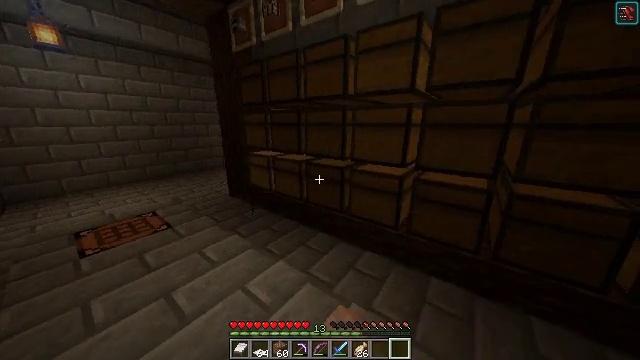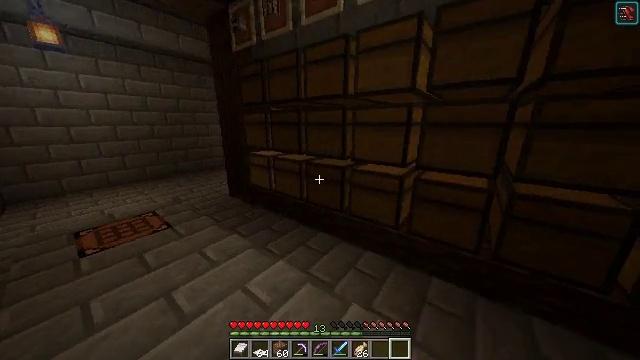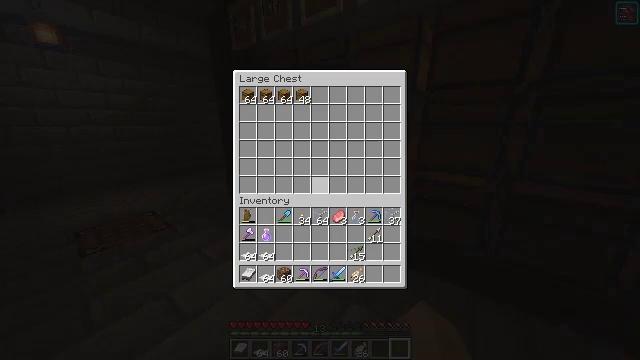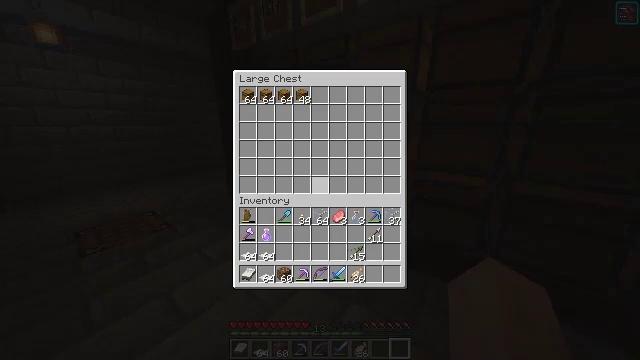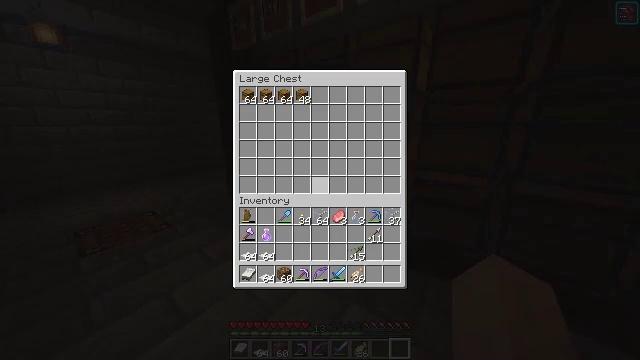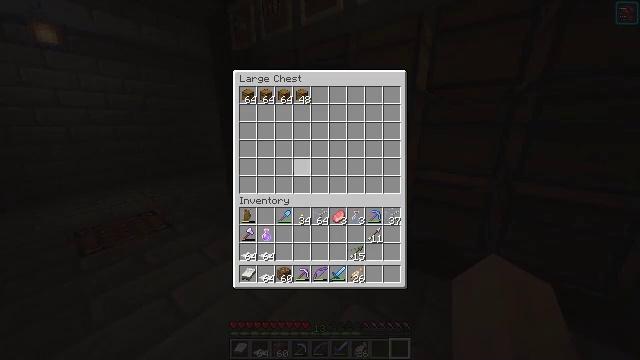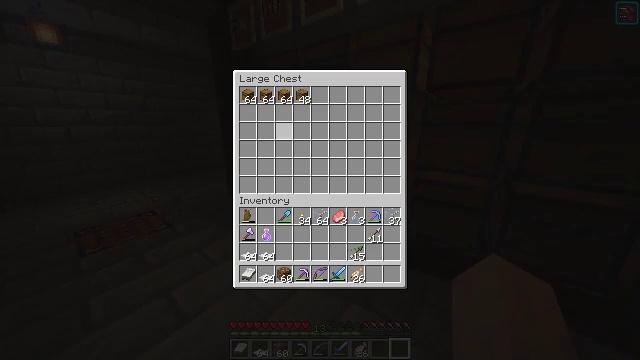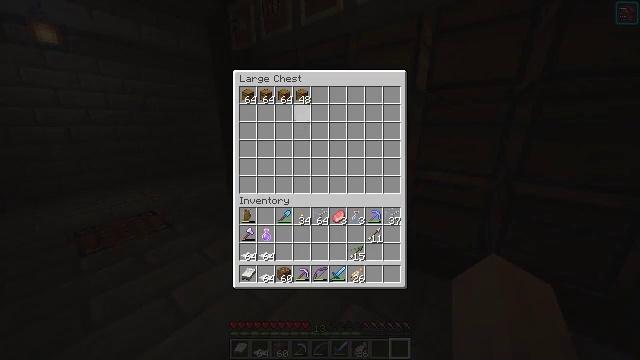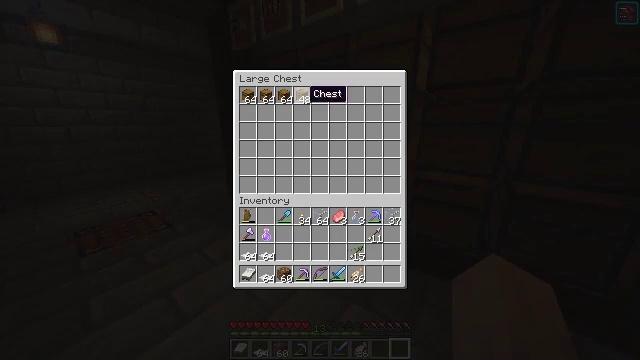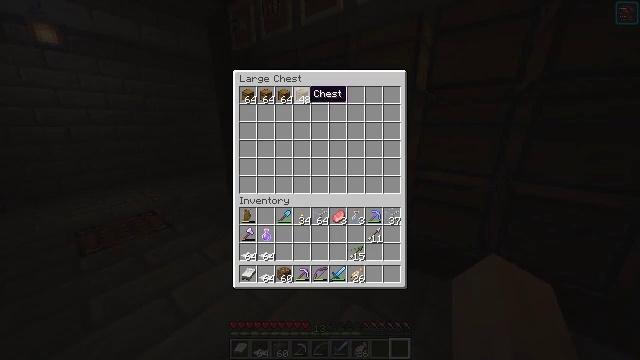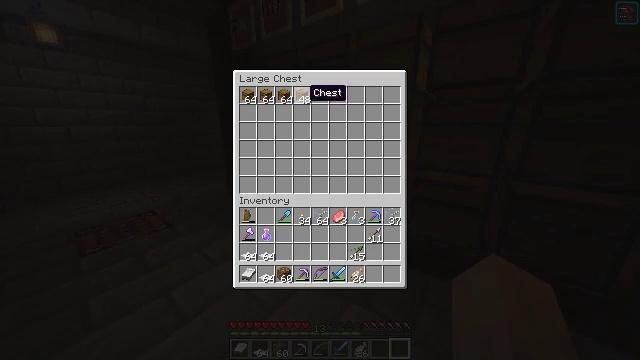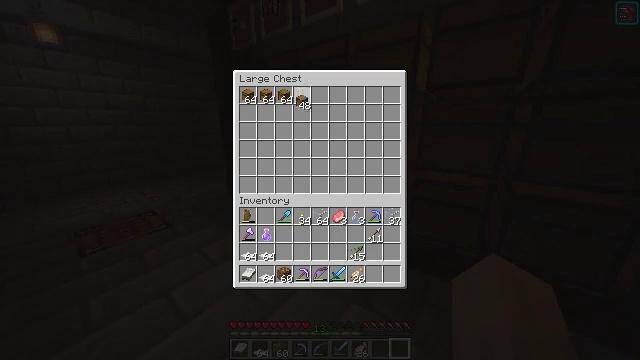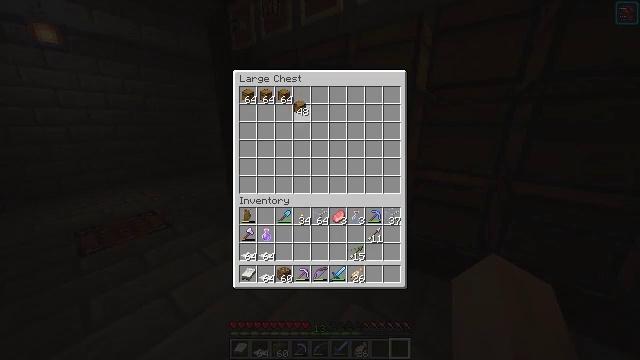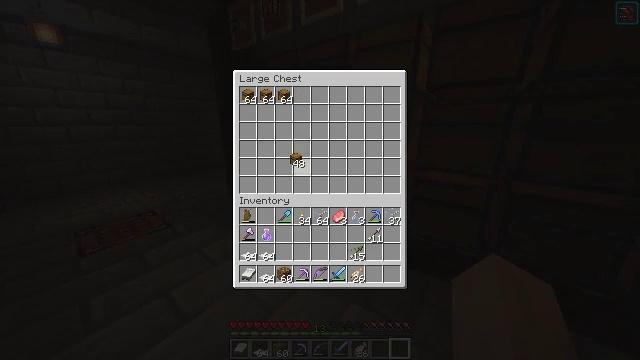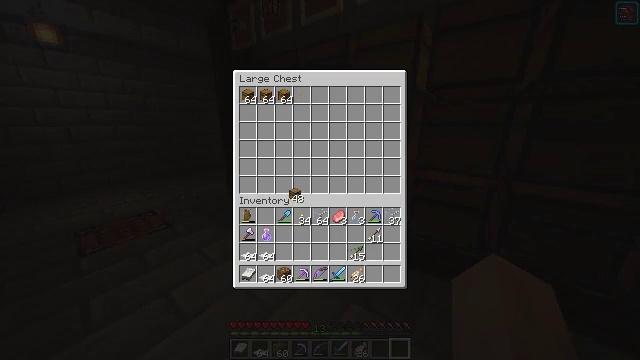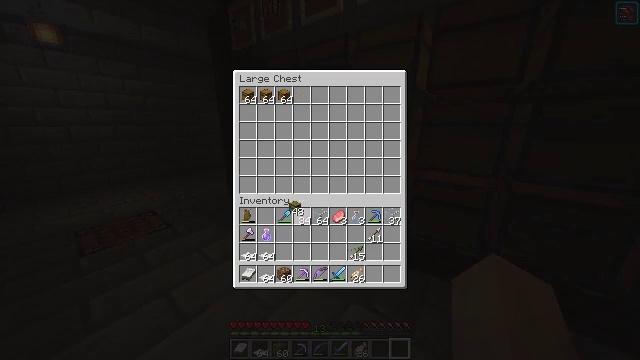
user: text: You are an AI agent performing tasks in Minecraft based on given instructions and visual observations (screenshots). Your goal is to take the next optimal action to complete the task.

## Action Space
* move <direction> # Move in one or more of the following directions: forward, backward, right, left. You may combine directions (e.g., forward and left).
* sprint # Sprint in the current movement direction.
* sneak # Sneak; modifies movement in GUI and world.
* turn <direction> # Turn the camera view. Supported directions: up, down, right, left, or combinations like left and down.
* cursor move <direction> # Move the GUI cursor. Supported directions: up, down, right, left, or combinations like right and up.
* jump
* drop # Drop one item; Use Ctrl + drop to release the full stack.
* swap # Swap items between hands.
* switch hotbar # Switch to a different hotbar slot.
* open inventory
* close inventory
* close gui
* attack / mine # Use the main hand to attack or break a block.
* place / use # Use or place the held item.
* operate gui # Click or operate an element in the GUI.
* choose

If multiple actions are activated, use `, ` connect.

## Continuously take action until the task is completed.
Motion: motion action
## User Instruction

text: Use a crafting table to make a shulker box.
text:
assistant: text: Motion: no_op
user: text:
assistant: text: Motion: open gui
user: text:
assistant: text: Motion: no_op
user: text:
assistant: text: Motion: no_op
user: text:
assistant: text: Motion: cursor move left and up
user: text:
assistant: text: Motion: cursor move left and up
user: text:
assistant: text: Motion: cursor move right and up
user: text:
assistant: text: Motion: no_op
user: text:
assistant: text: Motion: no_op
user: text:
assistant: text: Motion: no_op
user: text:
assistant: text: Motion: operate gui
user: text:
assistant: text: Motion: no_op
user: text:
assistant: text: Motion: cursor move down
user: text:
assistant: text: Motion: cursor move down
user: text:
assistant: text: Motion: cursor move down
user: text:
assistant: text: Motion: cursor move down
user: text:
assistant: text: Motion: no_op
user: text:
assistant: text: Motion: no_op
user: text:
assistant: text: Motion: choose
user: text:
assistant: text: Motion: choose
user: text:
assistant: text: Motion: no_op
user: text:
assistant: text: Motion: no_op
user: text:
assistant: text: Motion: choose
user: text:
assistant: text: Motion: choose
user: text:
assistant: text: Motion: no_op
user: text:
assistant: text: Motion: no_op
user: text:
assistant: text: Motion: no_op
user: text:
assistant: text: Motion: cursor move right
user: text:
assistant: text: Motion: no_op
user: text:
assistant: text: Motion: operate gui